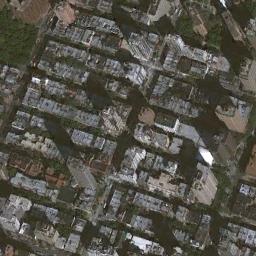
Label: commercial_area